Question: How can I pass one input field data to another input field instantly?
This is not working fine. How can I solve this problem?
'''
export class AppComponent {
number = ''; //initialised the text variable
ngOnInit(): void {
this.collFormMorning = this.fb.group({
Cash: this.fb.control(null),
Cash2: this.fb.control(null),
});
this.collFormMorning.get('Cash').valueChanges
.subscribe(x => {
console.log(x);
this.collFormMorning.get('Cash2').setValue(x);
})
}
}
'''
'''
setTotalValue() {
const data = this.collFormMorning.value;
let sum = 0;
Object.keys(data).map(key => {
if (['Cash2', 'Card2', 'PhonePay2', 'Ecom2', 'Other2', 'Thousand2', 'FiveHundred2', 'Hundred2', 'FIfty2', 'Twenty2', 'Ten2', 'Five2', 'Two2', 'One2'].indexOf(key) !== -1 && data[key]) {
this.sum += data[key];
console.log(sum);
}
});
this.collFormMorning.get('Total2').setValue(sum);
console.log(sum);
};
<-- to get total sum -->
<div class="input-group">
<input type="text" value="Total" class="form-control" readonly>
<input type="number" formControlName="Total2" id="submitBtn"
class="form-control" readonly>
</div>
'''
'''
<form [formGroup]="collFormMorning" autocomplete="off" (submit)="onSubmit()">
<label class="label">Morning</label>
<div class="input-group">
<div class="input-group-prepend">
<span class="input-group-text">Cash <small class="mendatory">*</small></span>
</div>
<input type="number" formControlName="Cash" class="form-control" required>
<input type="number" formControlName="Cash2" class="form-control" readonly>
</div><br>
<div class="input-group">
<div class="input-group-prepend">
<span class="input-group-text">Card</span>
</div>
<input type="number" formControlName="Card" class="form-control" id="card">
<input type="" formControlName="Card2" class="form-control" id="dcard" readonly>
</div>
<br>
<div class="input-group">
<div class="input-group-prepend">
<span class="input-group-text">Phone Pay</span>
</div>
<input type="number" formControlName="PhonePay" class="form-control" id="phonePay">
<input type="" formControlName="PhonePay2" class="form-control" id="dphonePay" readonly>
</div>
<br>
<div class="input-group">
<div class="input-group-prepend">
<span class="input-group-text">Ecommerce</span>
</div>
<input type="number" formControlName="Ecom" class="form-control" id="ecom">
<input type="" formControlName="Ecom2" class="form-control" id="decom" readonly>
</div>
<br>
<div class="input-group">
<div class="input-group-prepend">
<span class="input-group-text" id="">1000X</span>
</div>
<input type="number" formControlName="Thousand" id="one" class="form-control">
<input type="number" formControlName="Thousand2" id="done" class="form-control" readonly>
</div><br>
<div class="input-group">
<div class="input-group-prepend">
<span class="input-group-text" id="">500X</span>
</div>
<input type="number" formControlName="FiveHundred" id="two" class="form-control">
<input type="number" formControlName="FiveHundred2" id="dtwo" readonly class="form-control">
</div><br>
<div class="input-group">
<div class="input-group-prepend">
<span class="input-group-text" id="">100X</span>
</div>
<input type="number" formControlName="Hundred" id="three" class="form-control">
<input type="number" formControlName="Hundred2" id="dthree" readonly class="form-control">
</div><br>
<div class="input-group">
<div class="input-group-prepend">
<span class="input-group-text" id="">50X</span>
</div>
<input type="number" formControlName="Fifty" id="four" class="form-control">
<input type="number" formControlName="Fifty2" id="dfour" readonly class="form-control">
</div><br>
<div class="input-group">
<div class="input-group-prepend">
<span class="input-group-text" id="">20X</span>
</div>
<input type="number" formControlName="Twenty" id="five" class="form-control">
<input type="number" formControlName="Twenty2" id="dfive" readonly class="form-control">
</div><br>
<div class="input-group">
<div class="input-group-prepend">
<span class="input-group-text" id="">10X</span>
</div>
<input type="number" formControlName="Ten" id="six" class="form-control">
<input type="number" formControlName="Ten2" id="dsix" readonly class="form-control">
</div><br>
<div class="input-group">
<div class="input-group-prepend">
<span class="input-group-text" id="">5X</span>
</div>
<input type="number" formControlName="Five" id="seven" class="form-control">
<input type="number" formControlName="Five2" id="dseven" readonly class="form-control">
</div><br>
<div class="input-group">
<div class="input-group-prepend">
<span class="input-group-text" id="">2X</span>
</div>
<input type="number" formControlName="Two" id="eight" class="form-control">
<input type="number" formControlName="Two2" id="deight" readonly class="form-control">
</div><br>
<div class="input-group">
<div class="input-group-prepend">
<span class="input-group-text" id="">1X</span>
</div>
<input type="number" formControlName="One" id="nine" class="form-control">
<input type="number" formControlName="One2" id="dnine" readonly class="form-control">
</div><br>
<div class="input-group">
<input type="text" value="Total" class="form-control" readonly>
<input type="number" formControlName="Total" id="submitBtn" class="form-control">
</div><br>
<div class="row">
<div class="col-md-4"></div>
<div class="col-md-4"><br>
<div type="submit" class="btn btn-primary">Submit</div>
</div>
<div class="col-md-4"></div>
</div>
</form>
'''
Picture SS

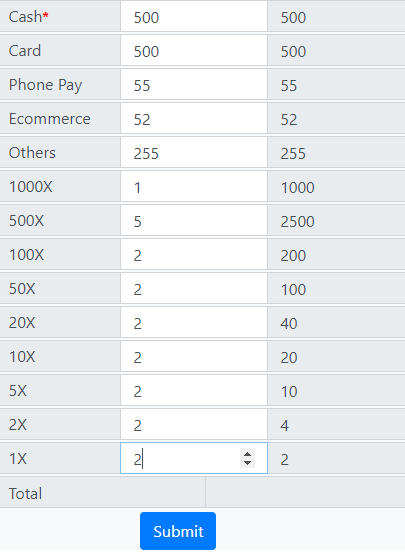
Answer: For reactive form try to use. And need to add formControlName to your input/s.
'''
<input class="input-group" (keyup)="onKeyUp($event)">
<input [formControlName]="your control name" .../>
onKeyUp(x) {
this.profileForm.get('your control name').setValue(x.target.value);
}
'''
Guess seems better way not create onKeyUp(), and use subscribe to valueChanges of your form
'''
this.profileForm.get("you keyUp input formControlName").valueChanges.subscribe(x => {
this.profileForm.get('your control name').setValue(x);
});
'''
working example
'''
app.component.html
<form [formGroup]="form">
<input type="text" formControlName="input1">
<input type="text" formControlName="input2">
</form>
app.component.ts
export class AppComponent implements OnInit {
form: FormGroup;
constructor(
private fb: FormBuilder
) {
}
ngOnInit() {
this.form = this.fb.group({
input1: this.fb.control(null),
input2: this.fb.control(null),
.....
totalValue: this.fb.control(0)
});
this.form.get('input1').valueChanges
.subscribe(x => {
this.form.get('input2').setValue(x);
this.setTotalValue();
})
}
}
setTotalValue() {
const data = this.form.value;
let summ = 0;
Object.keys(data).map(key => {
if(['Cash2', 'Card2', 'PhonePay2' and other].indexOf(key) !== -1 && data[key]) {
this.summ += data[key];
}
});
this.form.get('totalValue').setValue(summ);
});
}
'''
input2 always display any value from input1